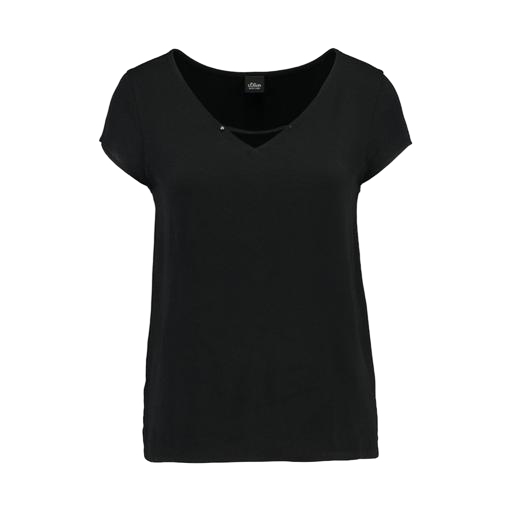
black v-neck top only macy, black v-neck t-shirt only macy, short-sleeve top only macy, white background